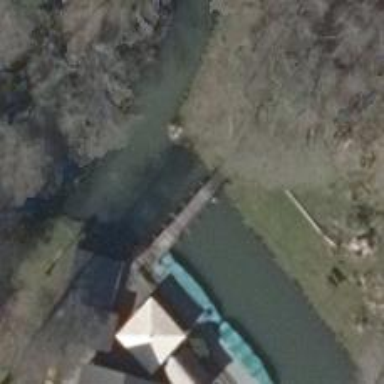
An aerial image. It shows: Footway bridge.